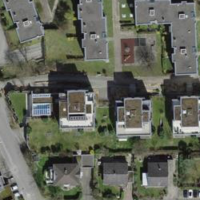
EUNIS habitat code: 54
Species observed at this site:
Corvus frugilegus
Pica pica
Corvus corone